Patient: sex M, age 76
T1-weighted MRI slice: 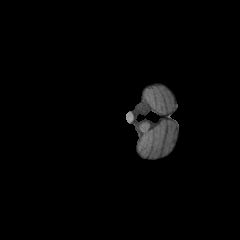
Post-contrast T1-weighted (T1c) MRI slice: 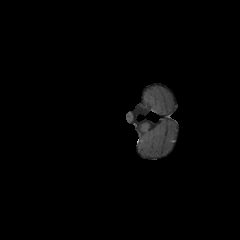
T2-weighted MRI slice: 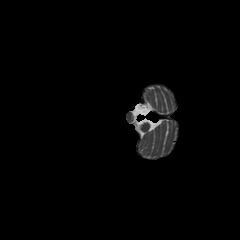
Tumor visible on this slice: no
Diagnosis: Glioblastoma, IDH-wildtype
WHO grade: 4